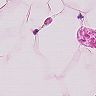
Metastatic tissue present: no